Question: I'm editing a basic Wordpress template and looking to have a multi-column front page (showing 2 sets of articles per row). I've done the following in CSS:
'''
.front-page-container article:nth-child(odd) {
width:50%;
float:left;
clear:both;
}
.front-page-container article:nth-child(even) {
width:50%;
float:right;
}
'''
where 'front-page-contaner' is the class of a containing div. The HTML structure is:
'''
<div class="front-page-container">
<article id="post-1"></article>
<article id="post-2"></article>
<article id="post-3"></article>
<!-- etc -->
</div>
'''
I want to align post 1 & 2 in the same line, and have post 3 (and 4) on the next row.
While the CSS sort of works, the two posts I want together don't line up as shown is this picture. I've tried adjusting the widths in case there was some sort of overlap but it doesn't fix the issue (even though they get visibly smaller).

Any help/pointers would be appreciated :)
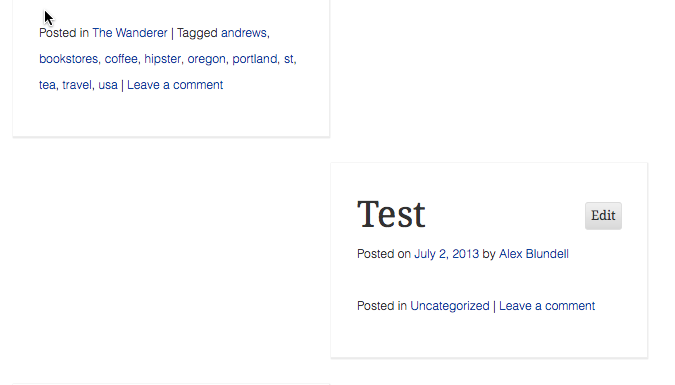
Answer: '''
.front-page-container::after { clear: both }
.front-page-container * {
box-sizing: border-box;
-webkit-box-sizing: border-box;
-moz-box-sizing: border-box;
}
.front-page-container article:nth-child(odd) {
width:50%;
float:left;
}
.front-page-container article:nth-child(even) {
width:50%;
float:right;
}
'''
That should do it. Box sizing makes the divs width the calculation of width minus padding and borders. So no padding or bordering will add to the declared width. (I think thats the best way to explain it). The ::after pseudo-element clears any floats after the container.
As a bonus I will add that this article helped me immensily with this subject:
<URL>